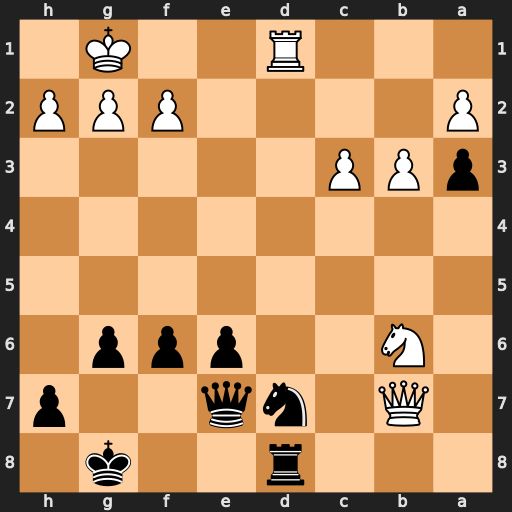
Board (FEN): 3r2k1/1Q1nq2p/1N2ppp1/8/8/pPP5/P4PPP/3R2K1
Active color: b
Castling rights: -
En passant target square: -
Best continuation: Nxb6 Rxd8+ Qxd8